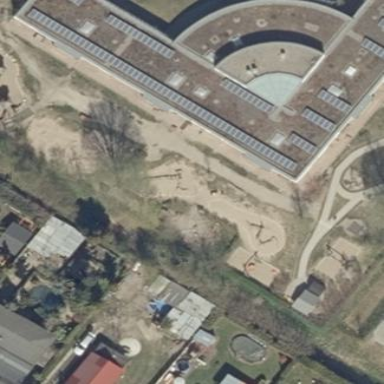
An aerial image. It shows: Kindergarten building.